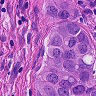
Metastatic tissue present: yes